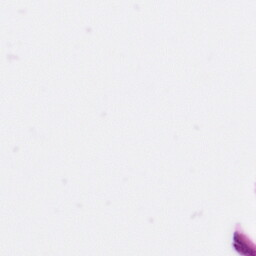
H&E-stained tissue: Pancreatic